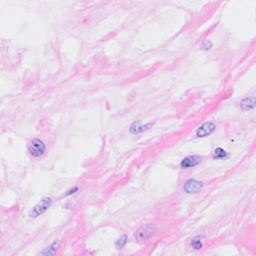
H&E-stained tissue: Breast